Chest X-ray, PA view. Patient: 29 years old, sex F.
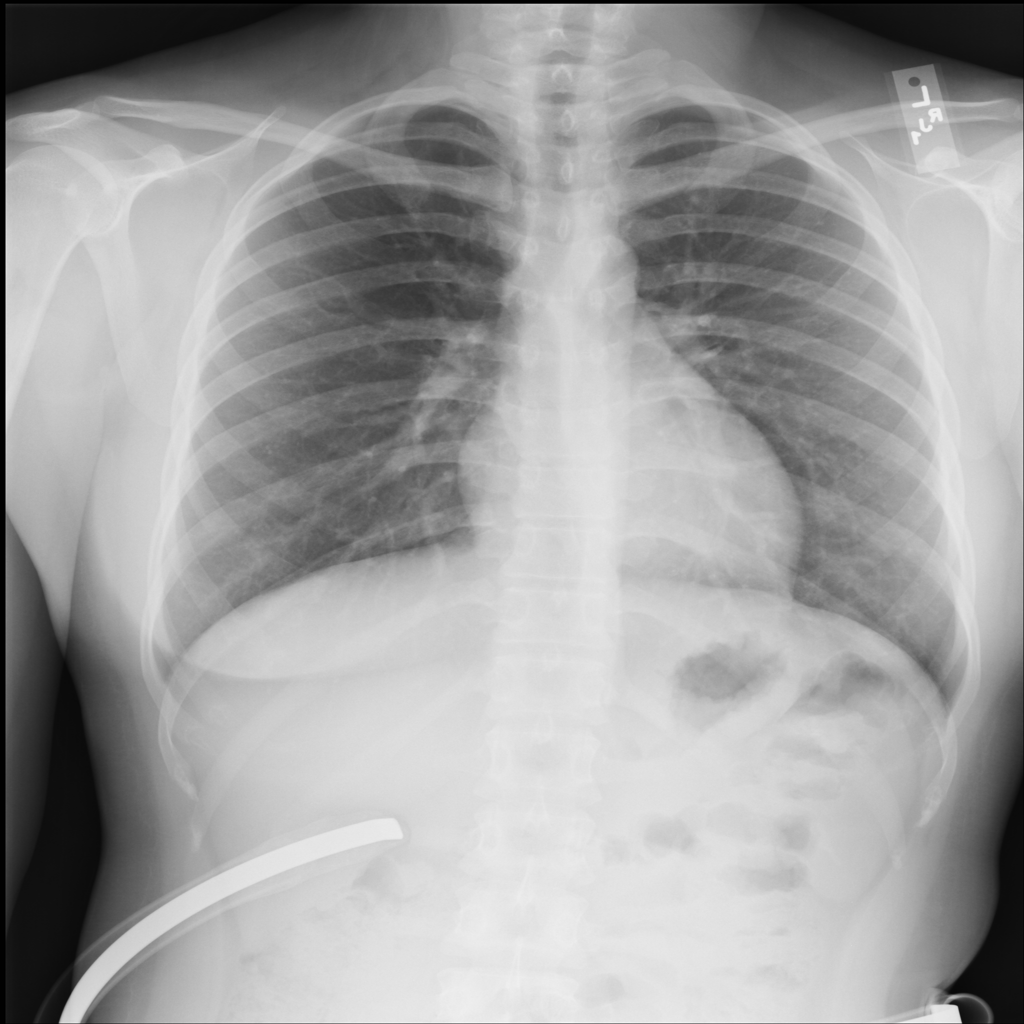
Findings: No Finding